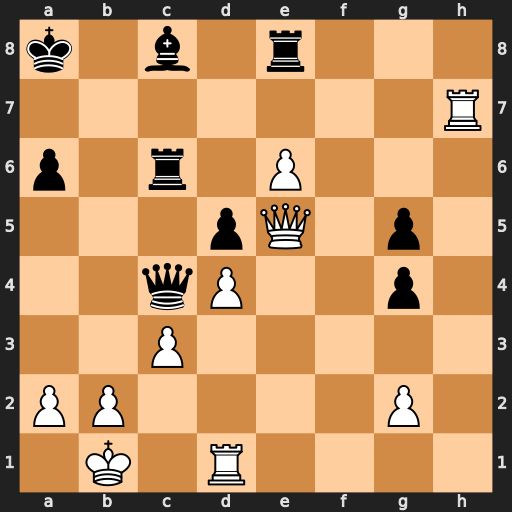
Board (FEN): k1b1r3/7R/p1r1P3/3pQ1p1/2qP2p1/2P5/PP4P1/1K1R4
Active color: w
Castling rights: -
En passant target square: -
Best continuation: Qg7 Rc7 Qxc7 Qxc7 Rxc7